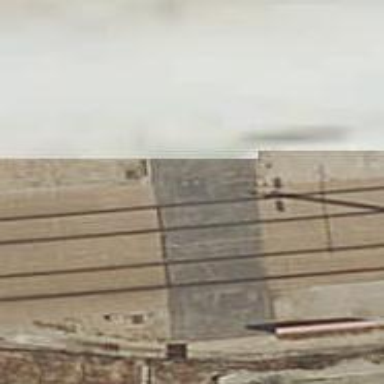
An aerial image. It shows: Railway crossing.